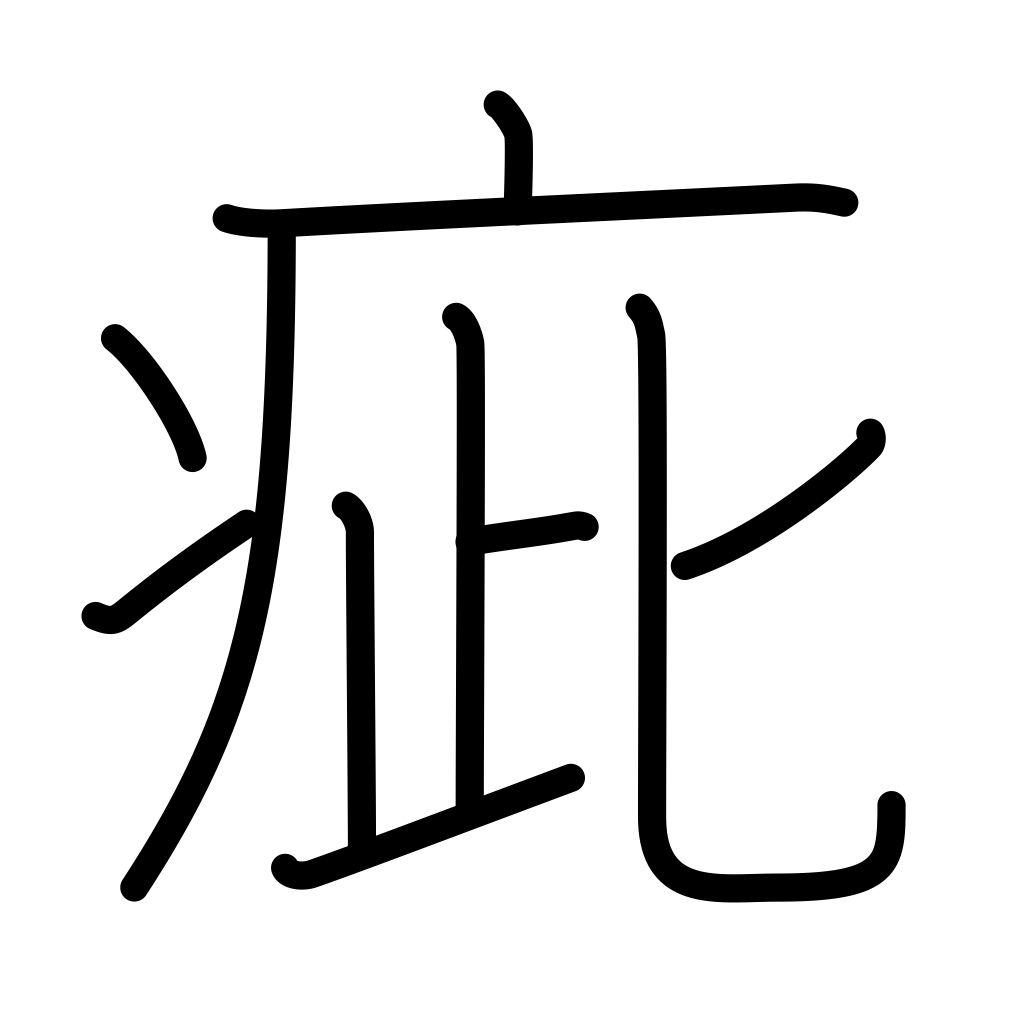
Meaning: crack, flaw, scratch, speck